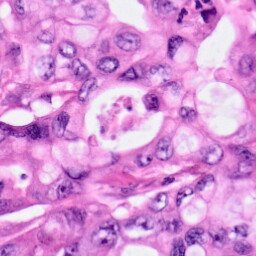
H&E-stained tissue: Pancreatic